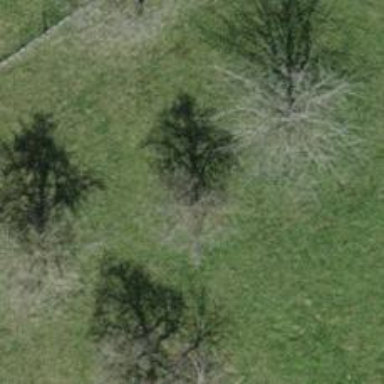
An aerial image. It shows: Urban tree adds touch of nature to the surroundings.